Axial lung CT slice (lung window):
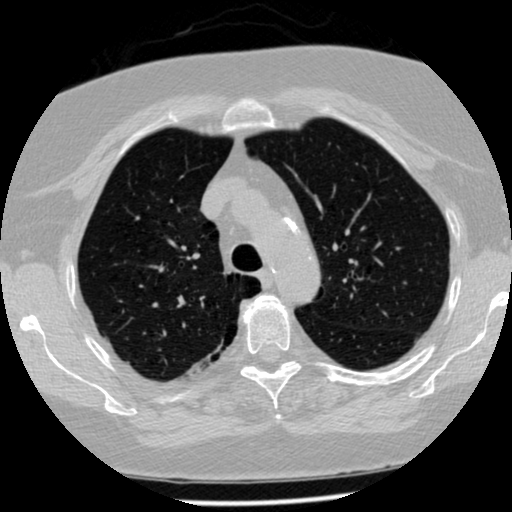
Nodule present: no